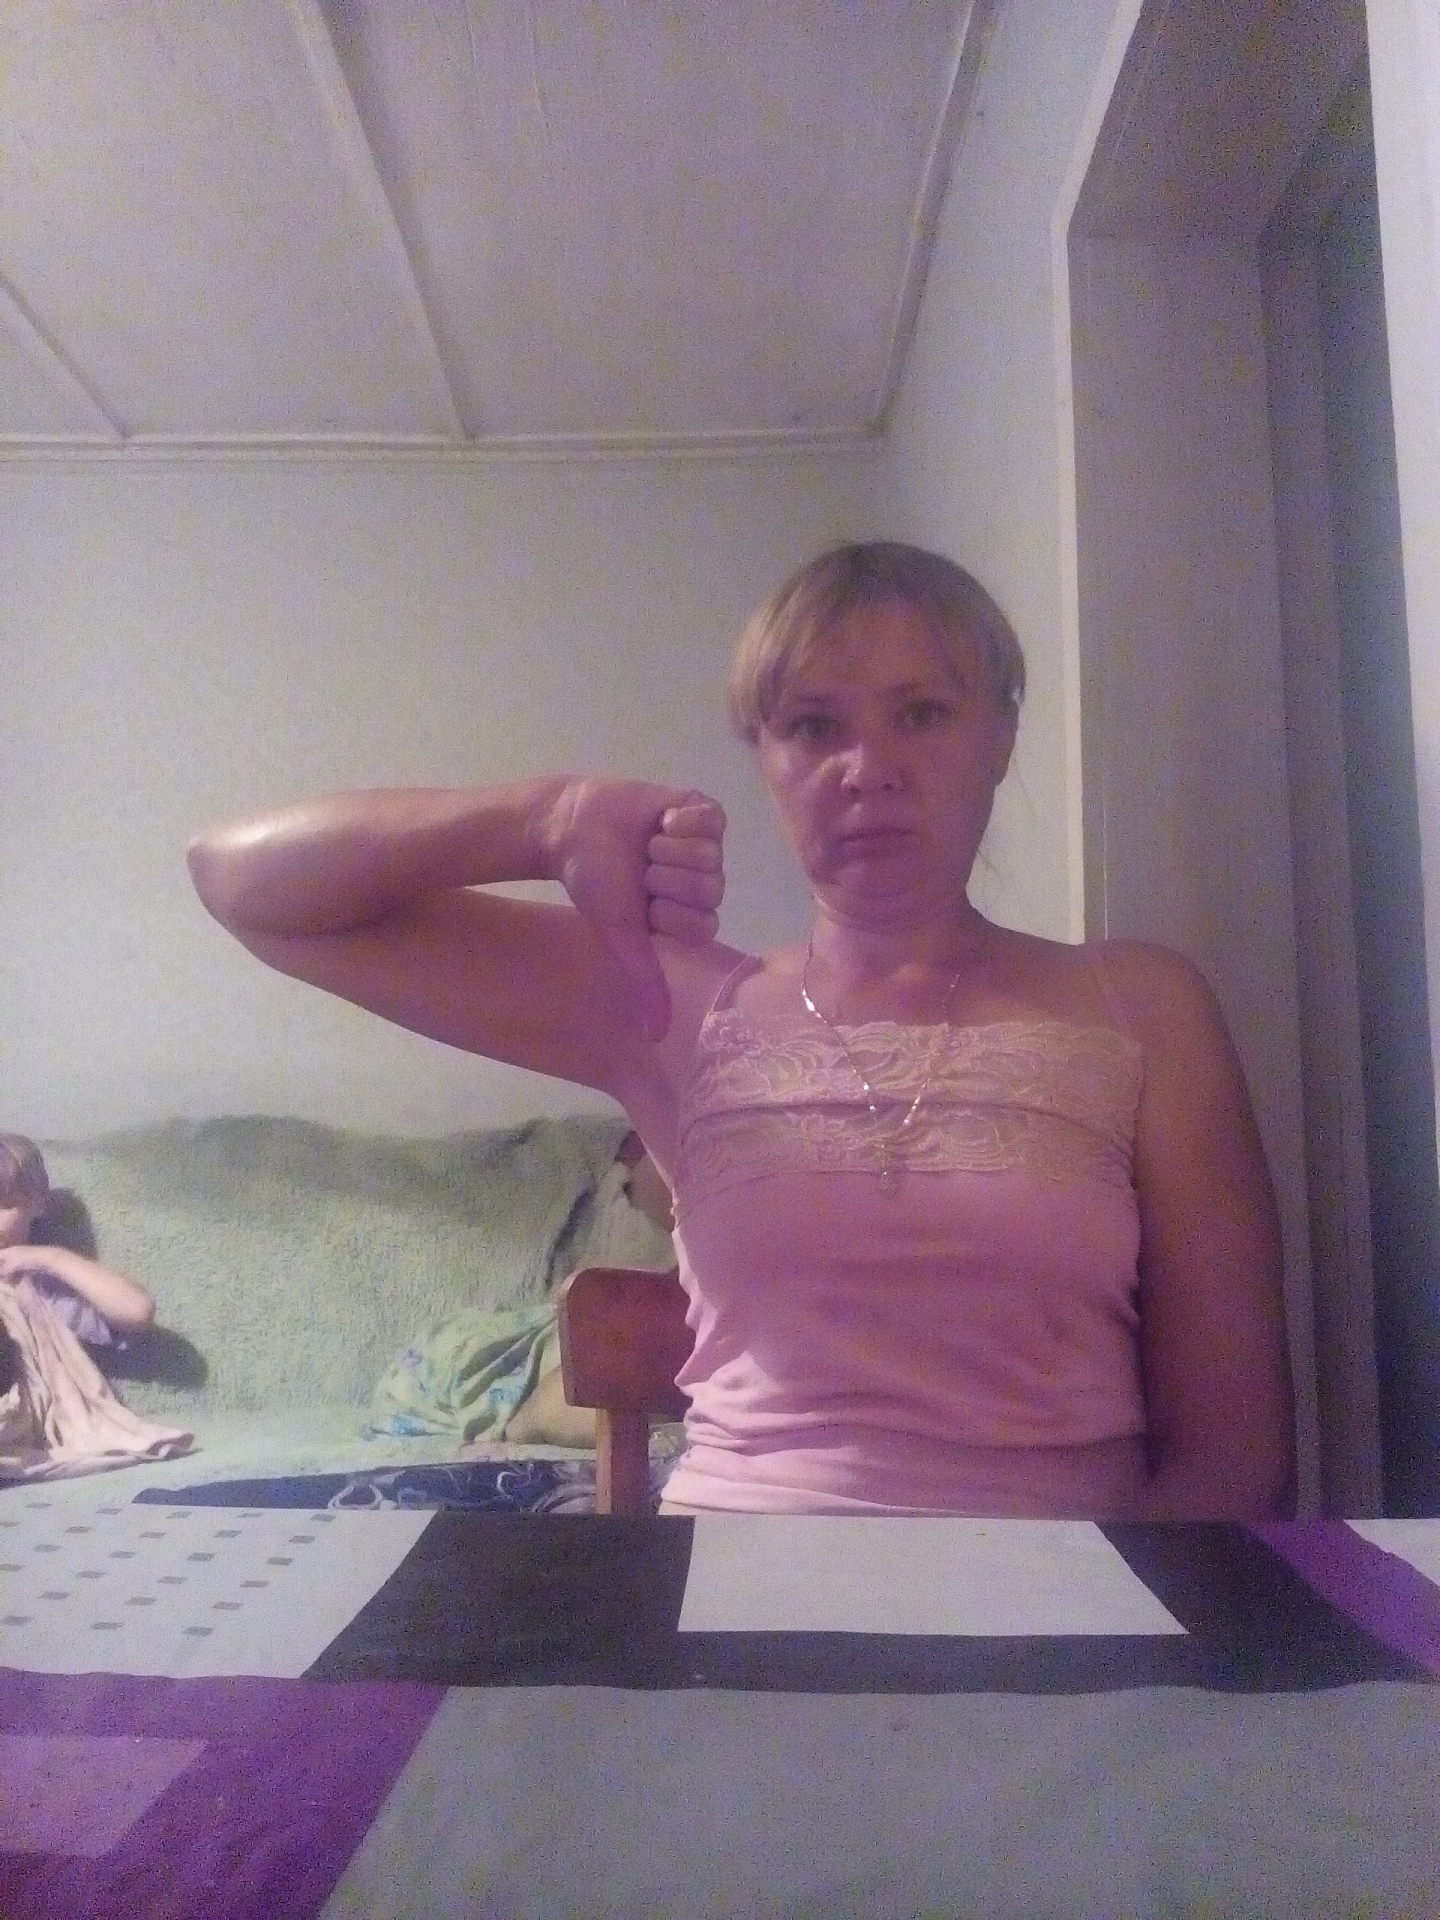
Label: noise